Interaction volume radius: 10 \u00c5
Interaction volume height: 10 \u00c5
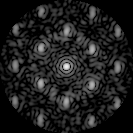
Disorder parameter: 0.4375